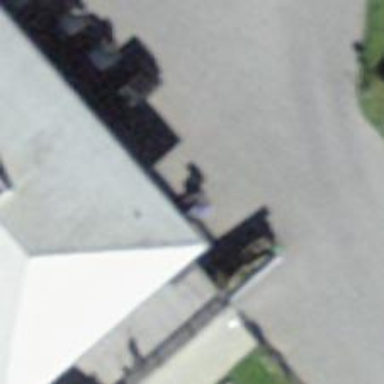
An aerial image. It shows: Charging station.